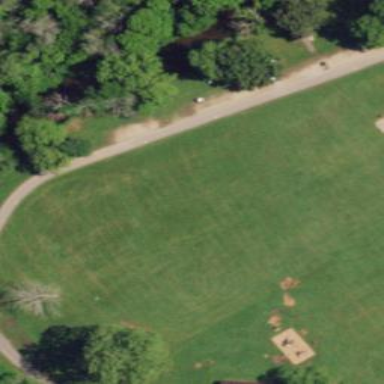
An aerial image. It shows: Recreation ground.